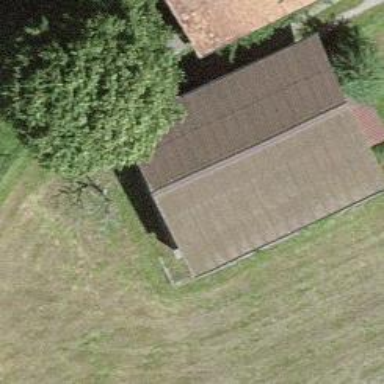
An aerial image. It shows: Shed building.